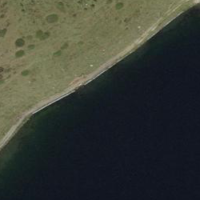
EUNIS habitat code: 26
Species observed at this site:
Lysandra bellargus
Bistorta vivipara
Lysandra coridon
Campanula barbata